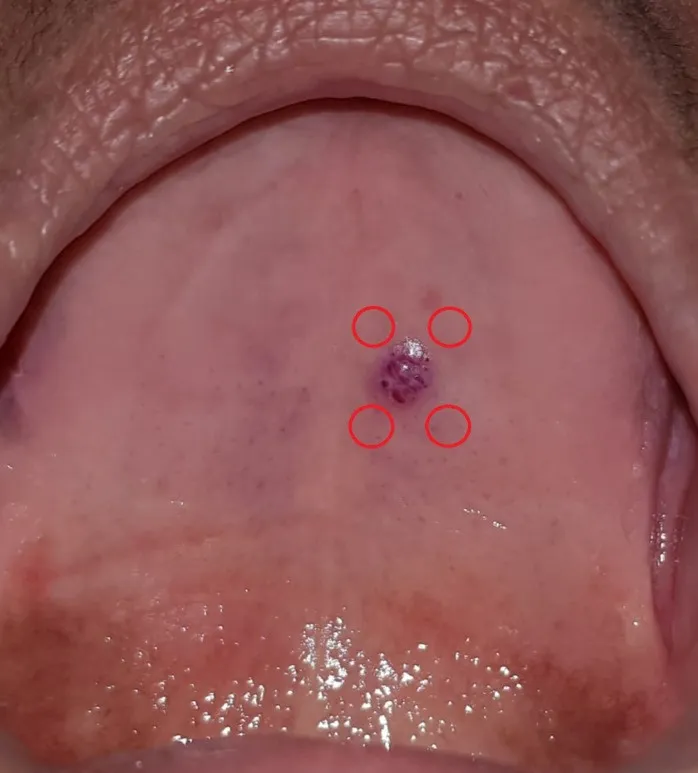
Initial intraoral view, showing the purple lesion of the hard palate and the points where Photobiomodulation (PTBM) was administered.
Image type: medical_photograph (oral_photograph)